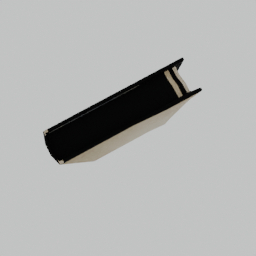
Label: tools